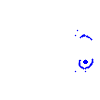
Particle: pion